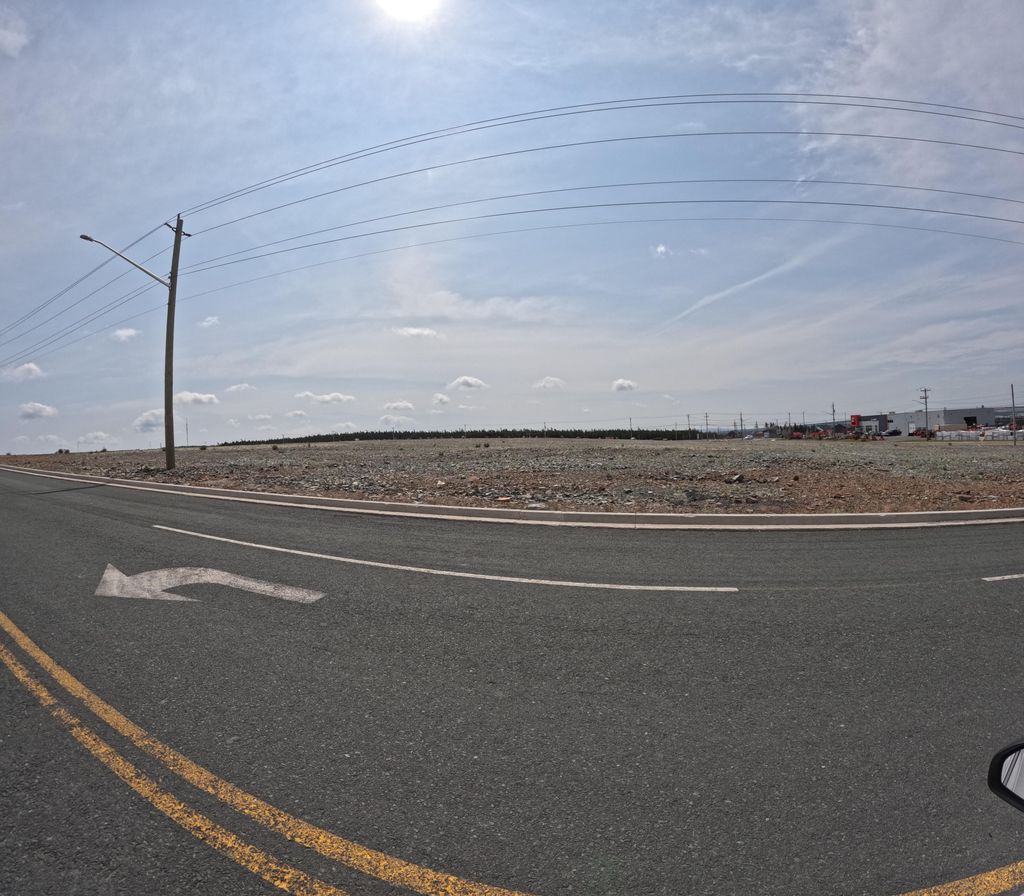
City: st_johns